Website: lowes
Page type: customer-info-address
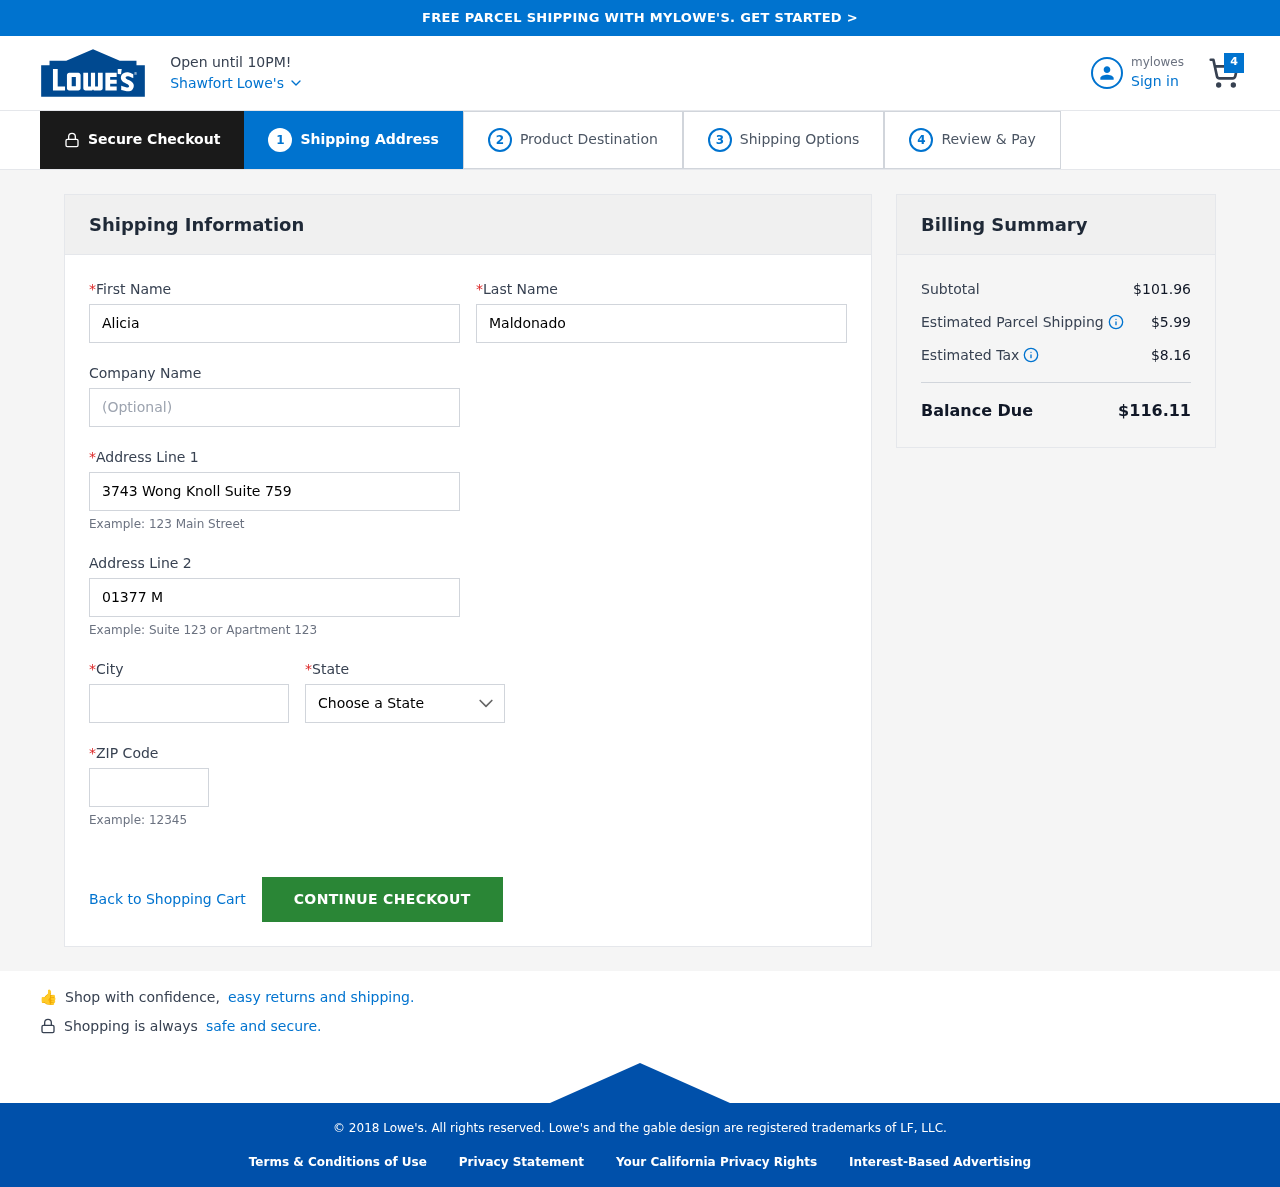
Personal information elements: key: PII_CITY
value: Shawfort
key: PII_FIRSTNAME
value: Alicia
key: PII_LASTNAME
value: Maldonado
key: PII_POSTCODE
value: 64925
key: PII_STATE
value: Maryland
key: PII_STREET
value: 3743 Wong Knoll Suite 759
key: PII_STREET2
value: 01377 Marsh Drive
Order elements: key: ORDER_NUM_ITEMS
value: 4
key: ORDER_SUBTOTAL
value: $101.96
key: ORDER_SHIPPING_COST
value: $5.99
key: ORDER_TAX
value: $8.16
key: ORDER_TOTAL
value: $116.11